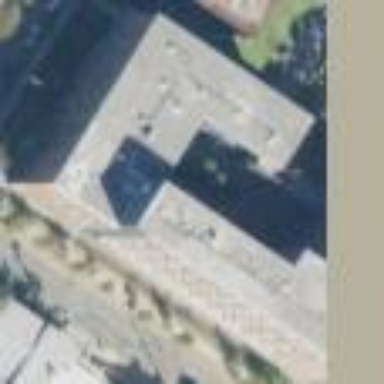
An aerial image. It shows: University building.